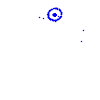
Particle: kaon